Field crop: tomato
Growth stage: 2
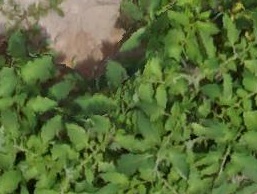
Species: tomato